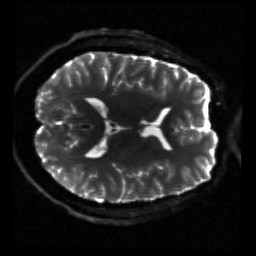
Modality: sbref
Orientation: axial
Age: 29
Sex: male
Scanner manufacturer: siemens
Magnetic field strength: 3 T
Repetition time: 3.23 s
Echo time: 0.0892 s